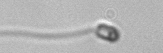
Label: flagellate